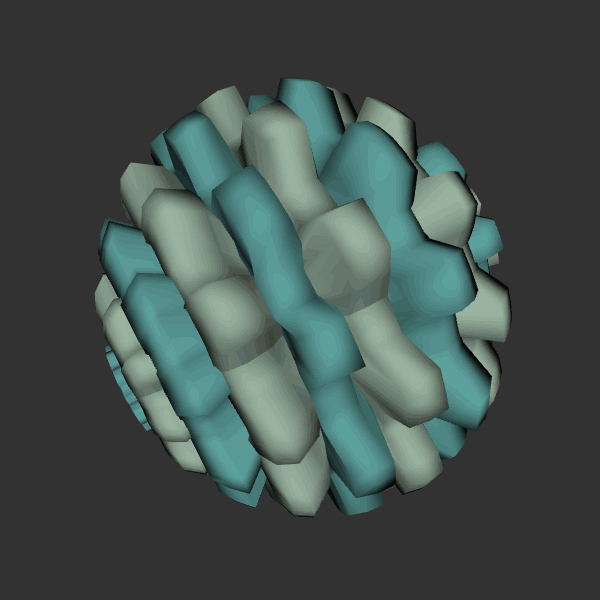
Background: dark